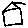
Label: house